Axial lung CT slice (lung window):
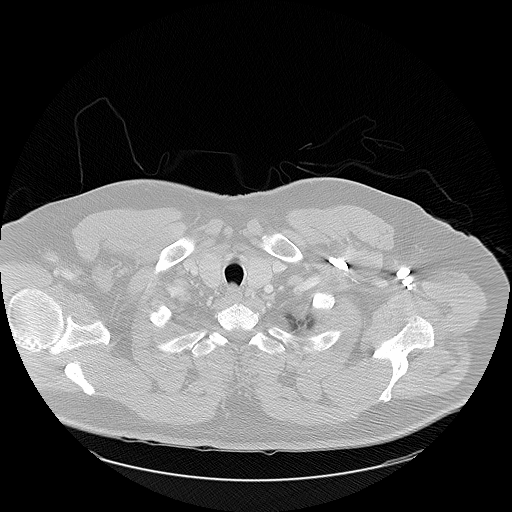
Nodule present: no